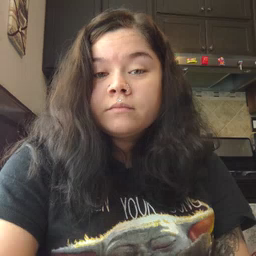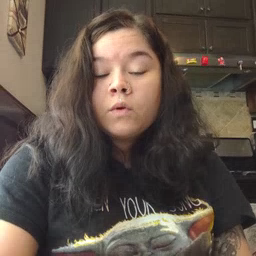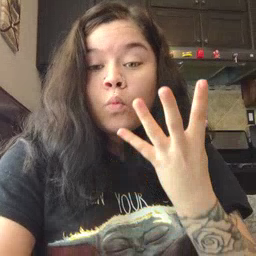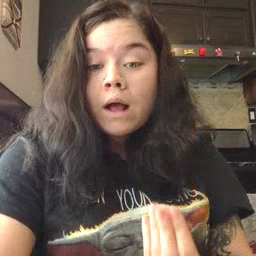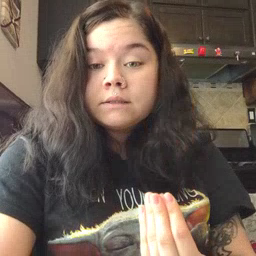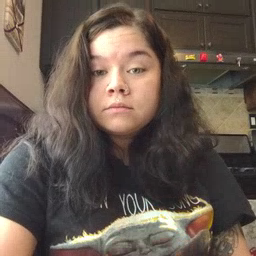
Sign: wet